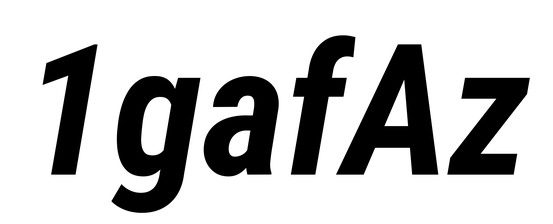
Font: Roboto-Italic_Condensed_Bold_Italic